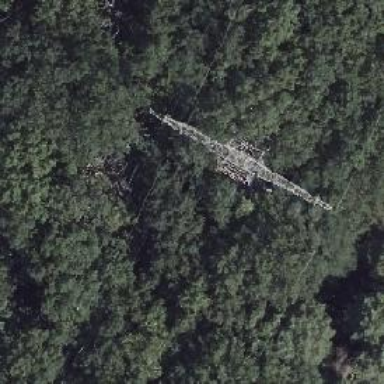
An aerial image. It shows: Power line is depicted.